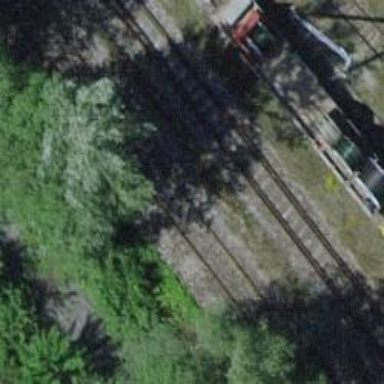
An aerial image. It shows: Railway crossing.